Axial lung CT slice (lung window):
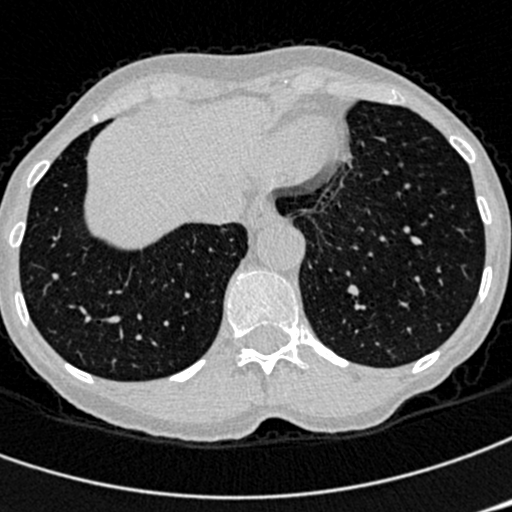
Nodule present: no